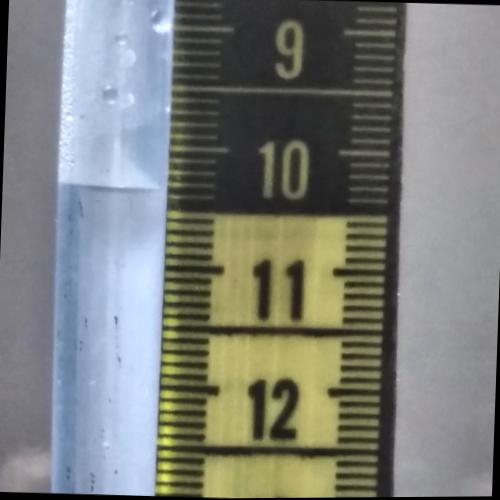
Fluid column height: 10.4 cm